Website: walmart
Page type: account-selection
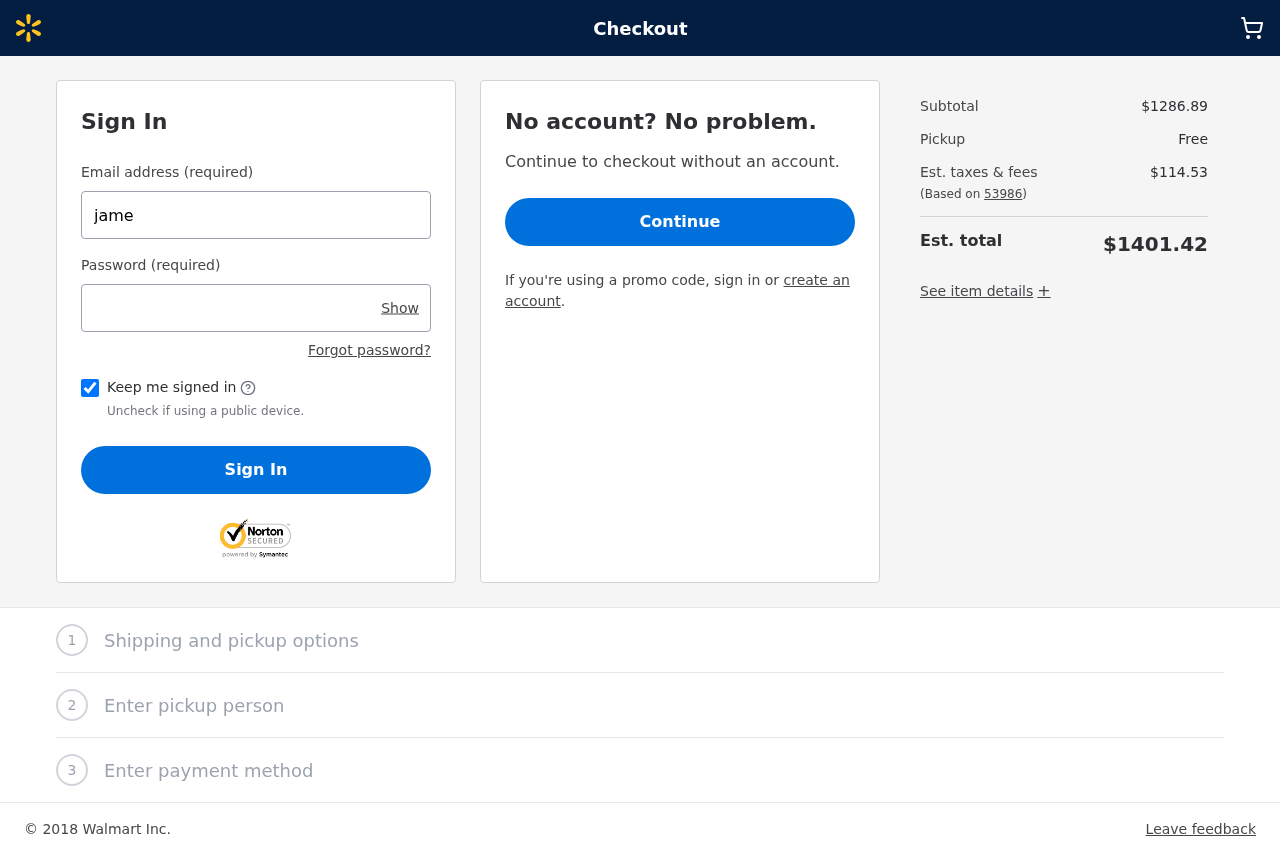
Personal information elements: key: PII_LOGIN_USERNAME
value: james591
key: PII_POSTCODE
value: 53986
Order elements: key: ORDER_SUBTOTAL
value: $1286.89
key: ORDER_TAX
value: $114.53
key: ORDER_TOTAL
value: $1401.42